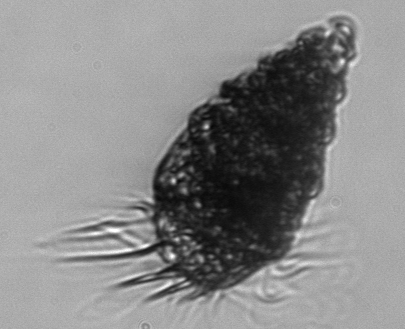
Label: Laboea_strobila